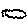
Label: cloud